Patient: sex F, age 70
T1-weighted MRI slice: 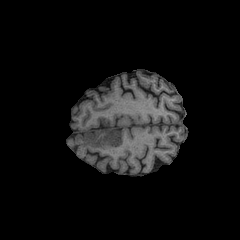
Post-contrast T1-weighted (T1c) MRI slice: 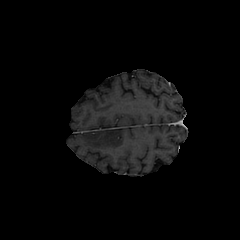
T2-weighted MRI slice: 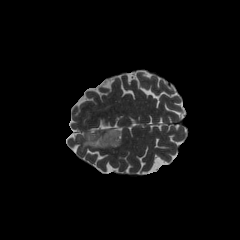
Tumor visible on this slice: yes
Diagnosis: Oligodendroglioma, IDH-mutant, 1p/19q-codeleted
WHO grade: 2